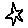
Label: star